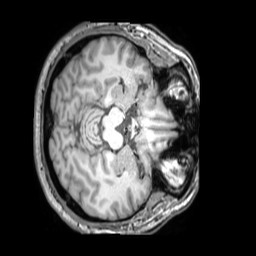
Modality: T1w
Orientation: axial
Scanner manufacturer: philips
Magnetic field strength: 3 T
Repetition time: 0.009884 s
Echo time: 0.004591 s